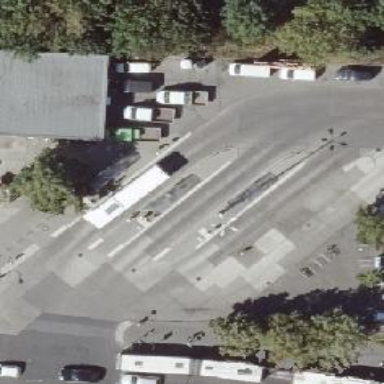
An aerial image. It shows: Platform for public transport with shelter.